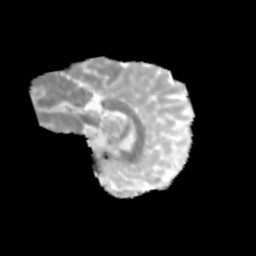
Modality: MD
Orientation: sagittal
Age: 11
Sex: male
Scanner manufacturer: siemens
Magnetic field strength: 3 T
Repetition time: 3.8 s
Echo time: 0.07 s